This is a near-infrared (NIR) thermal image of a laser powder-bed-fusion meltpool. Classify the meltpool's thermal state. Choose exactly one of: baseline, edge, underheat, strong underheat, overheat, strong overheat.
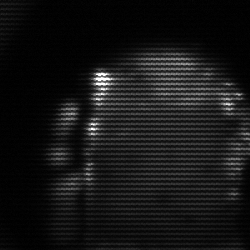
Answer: baseline